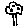
Label: tree